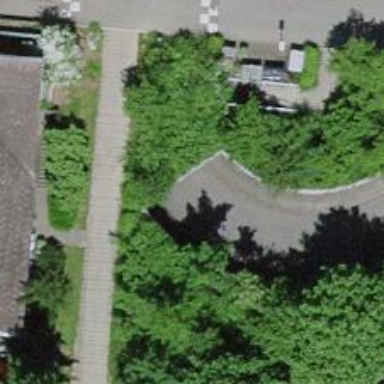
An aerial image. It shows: Parking entrance.